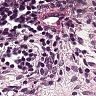
Metastatic tissue present: no